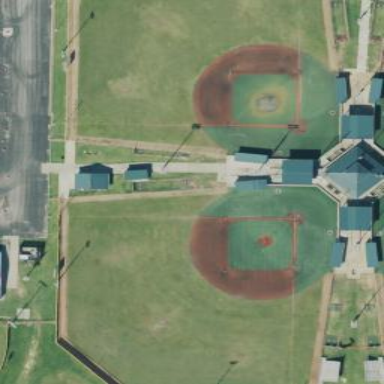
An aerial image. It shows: Baseball pitch for leisure and sports activities.